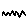
Label: zigzag